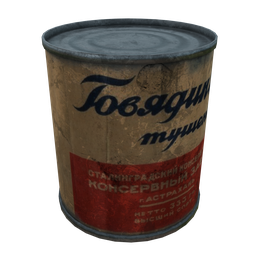
Label: tools